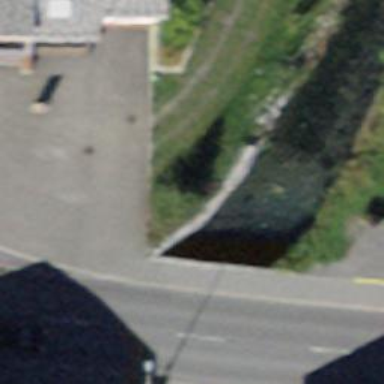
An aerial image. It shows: Bollard.